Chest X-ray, AP view. Patient: 54 years old, sex M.
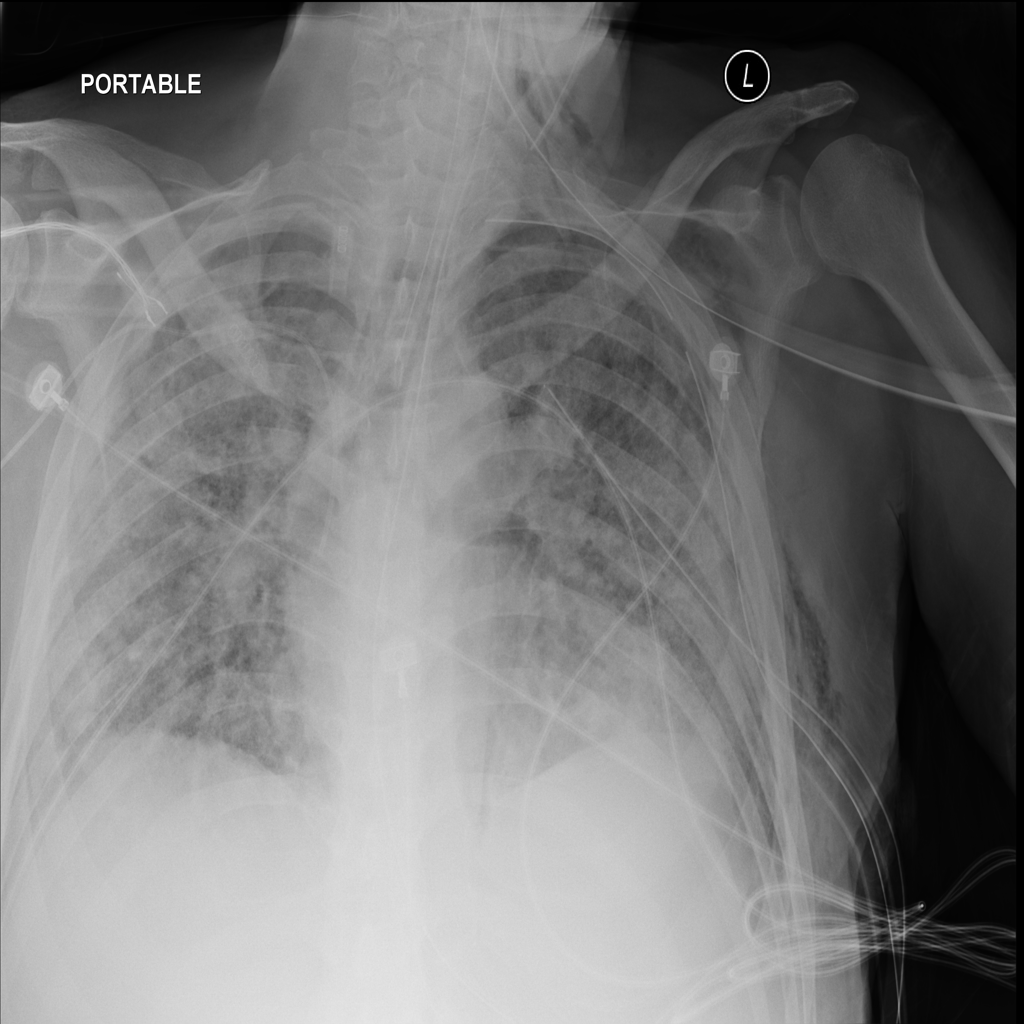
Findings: No Finding